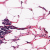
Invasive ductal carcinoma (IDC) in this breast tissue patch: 0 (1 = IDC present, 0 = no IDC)